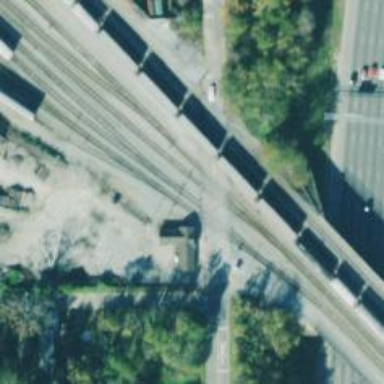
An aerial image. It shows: Level crossing with lights at railway intersection.